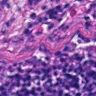
Metastatic tissue present: yes